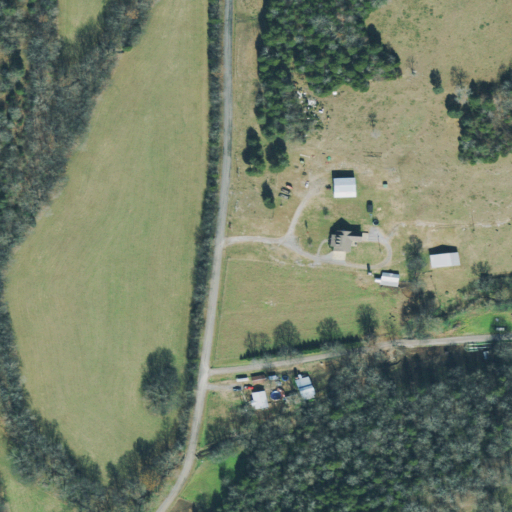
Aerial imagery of valley in Tennessee named Stoneborough Hollow containing pasture, deciduous forest, open development, mixed forest, evergreen forest, low intensity development, and shrub